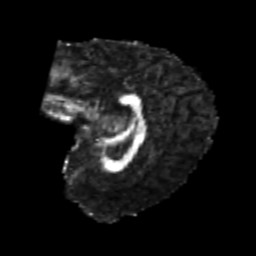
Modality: FA
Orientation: sagittal
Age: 24
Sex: female
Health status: healthy
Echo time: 0.074 s